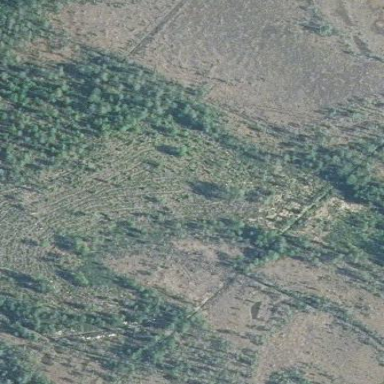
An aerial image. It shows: Patch of scrub vegetation.